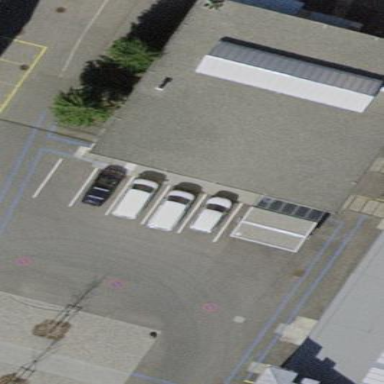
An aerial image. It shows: Office building.